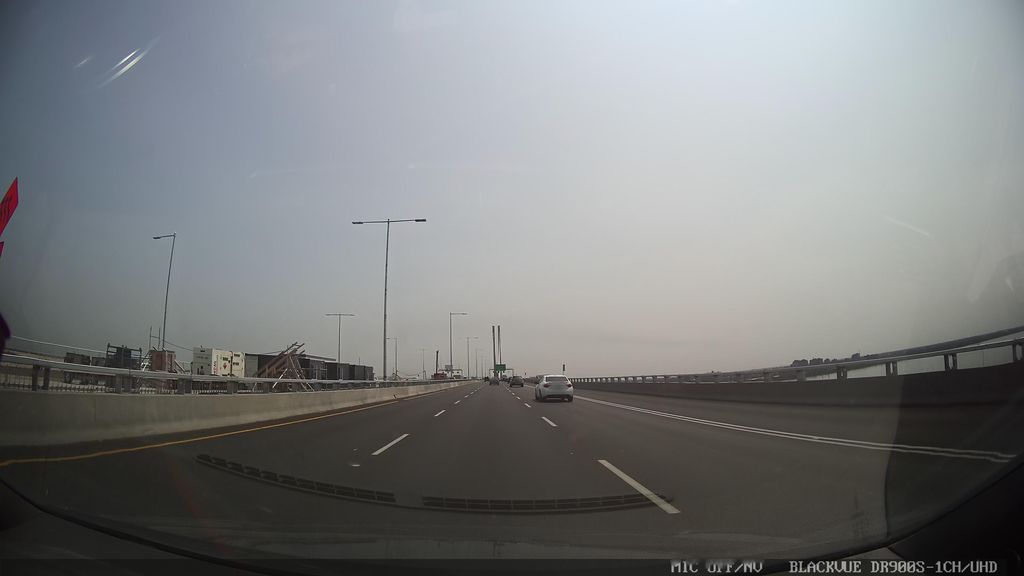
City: montreal